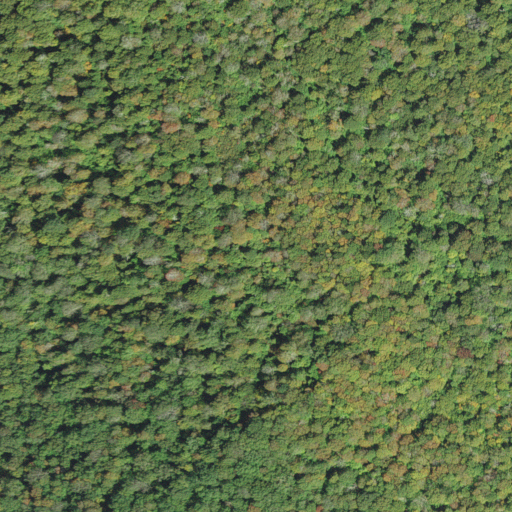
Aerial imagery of ridge(s) in North Carolina named Wild Cherry Ridge containing only deciduous forest